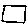
Label: square